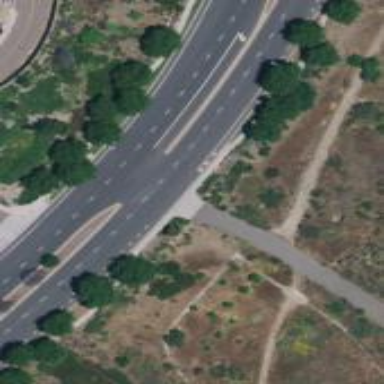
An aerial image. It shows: Secondary road.